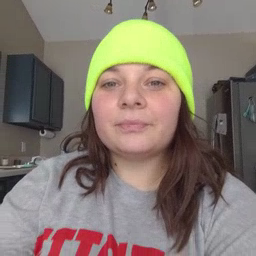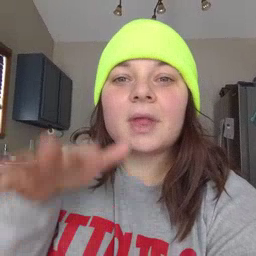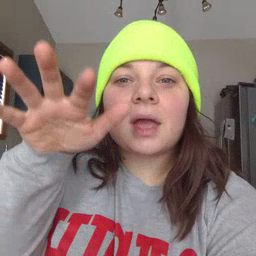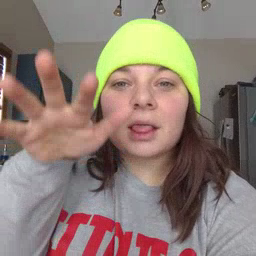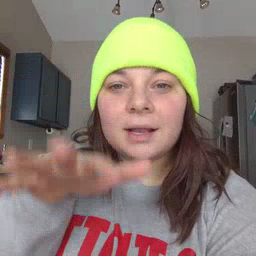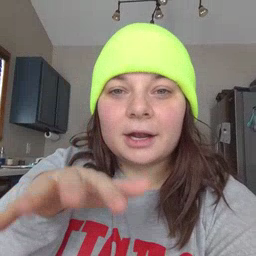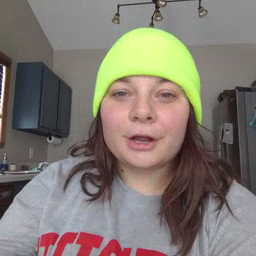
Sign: alligator